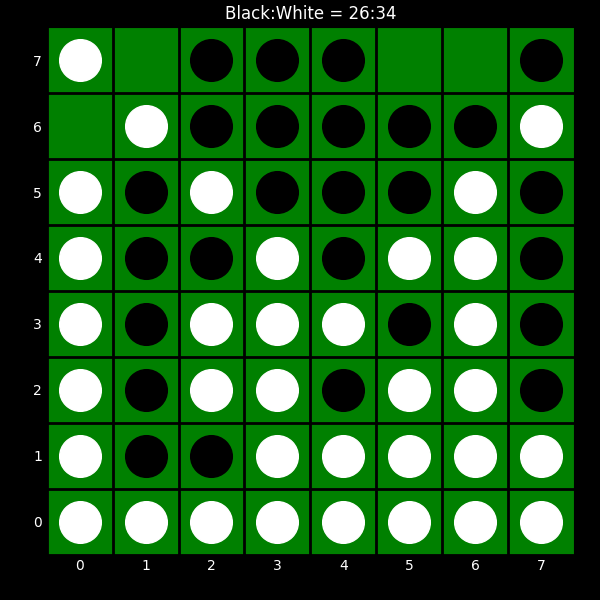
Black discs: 26
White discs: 34